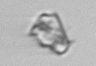
Label: detritus_transparent